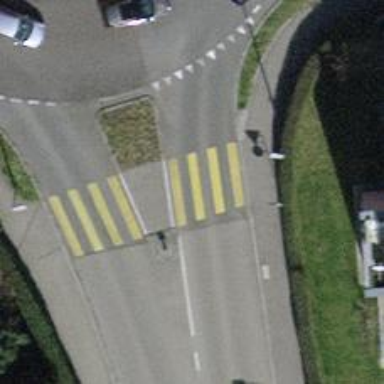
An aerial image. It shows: Marked crossing with zebra stripes on the road.